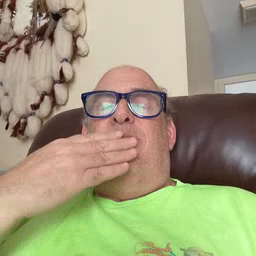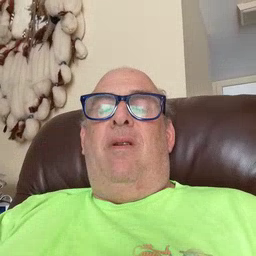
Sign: bad